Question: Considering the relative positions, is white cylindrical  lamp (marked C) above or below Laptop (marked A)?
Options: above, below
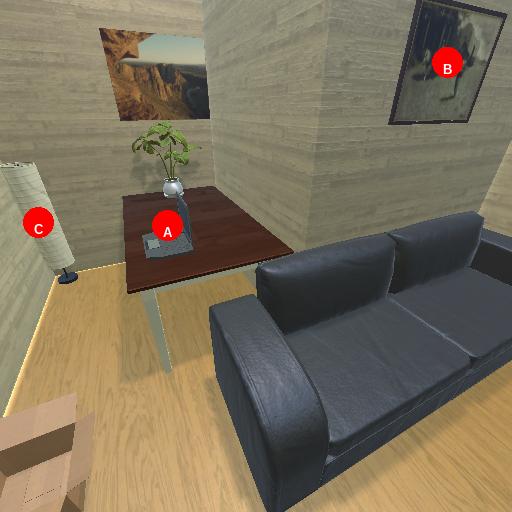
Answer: above